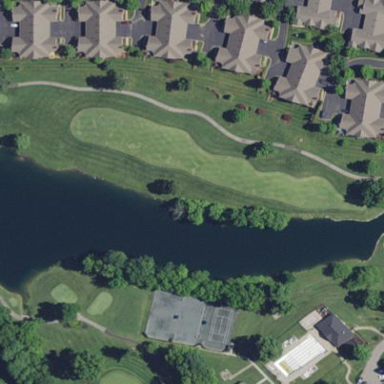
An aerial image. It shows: Scenic view of water hazard on golf course. The natural water feature adds beauty to the landscape.